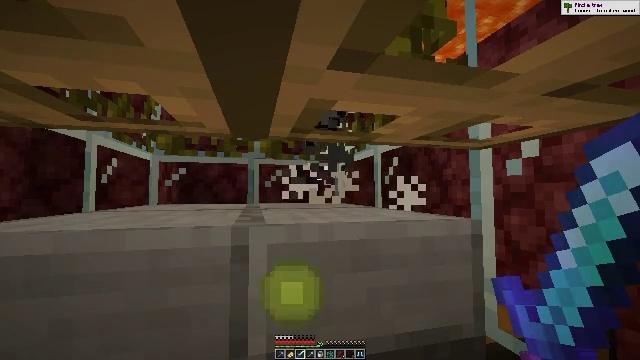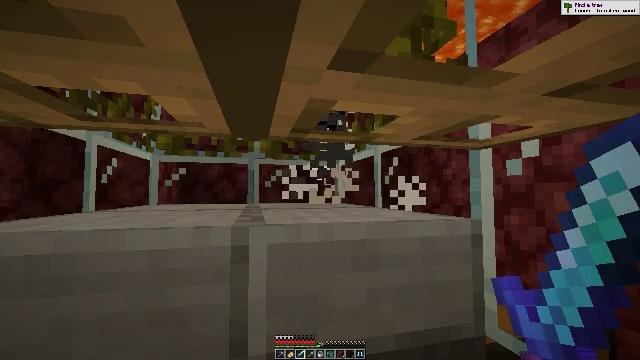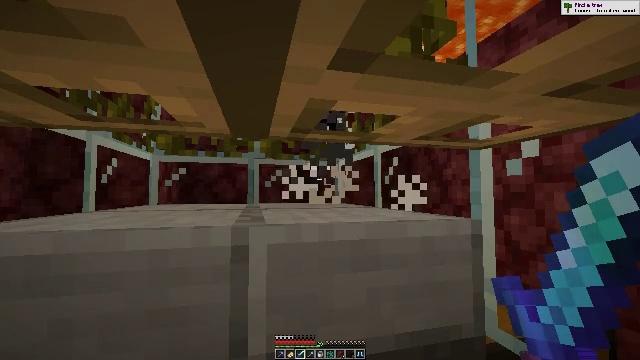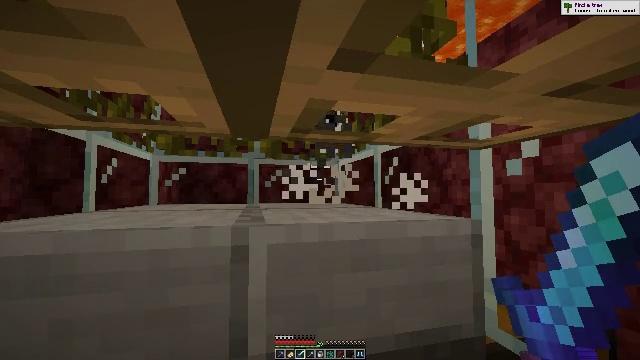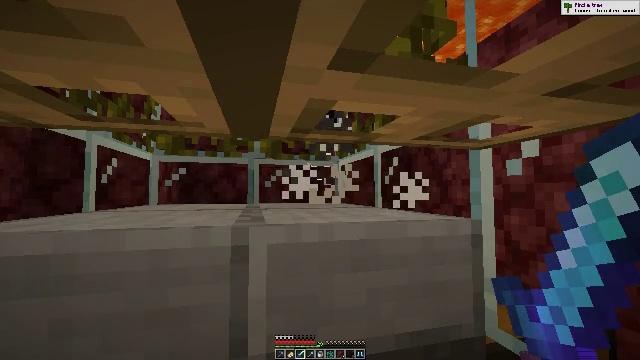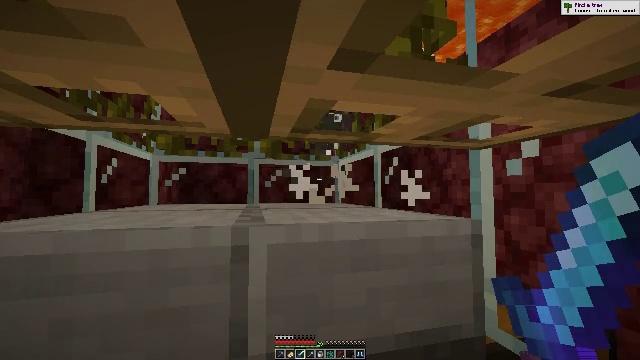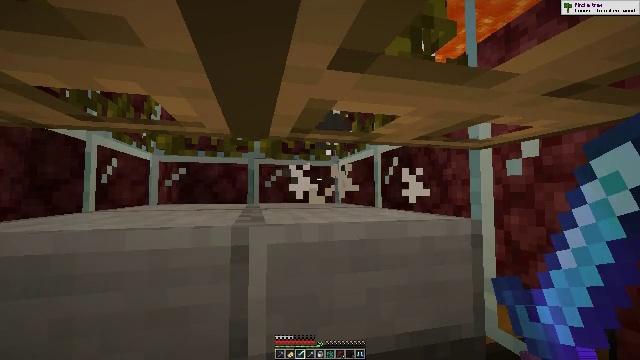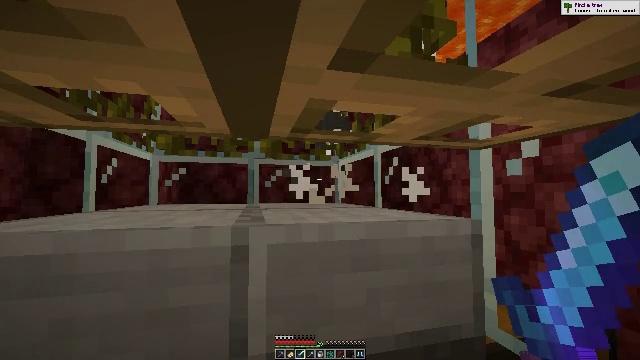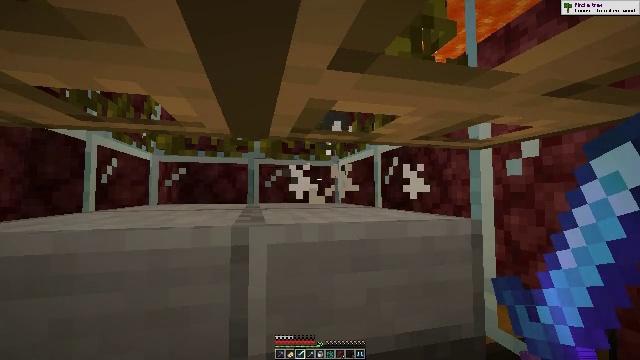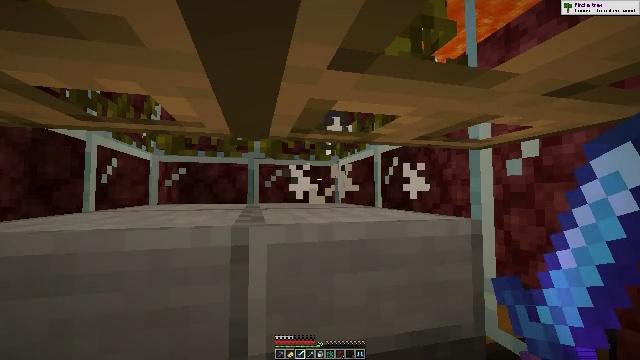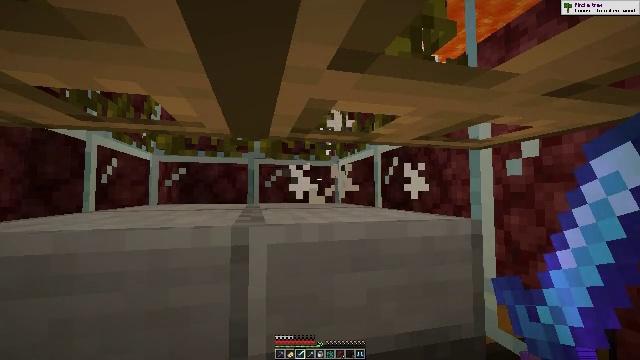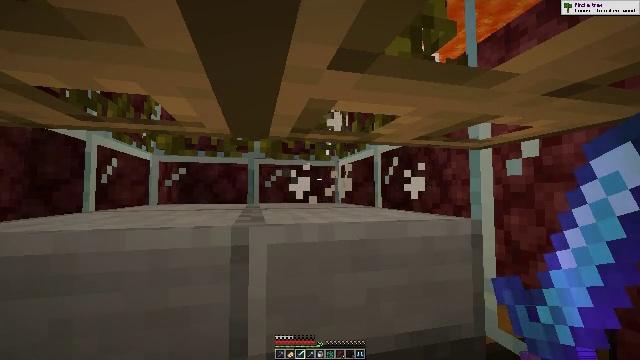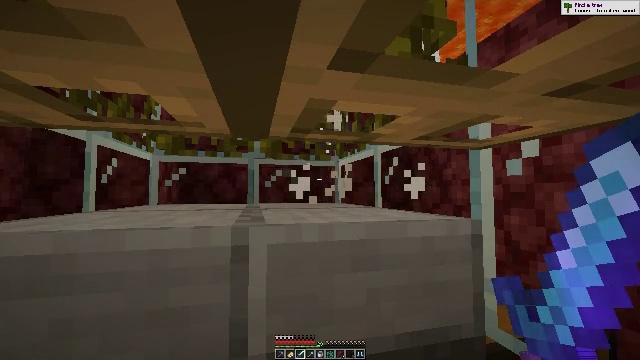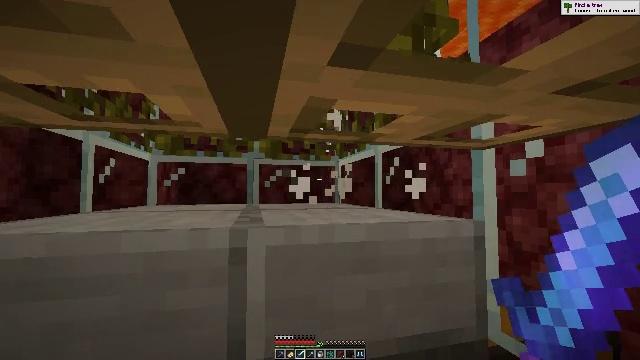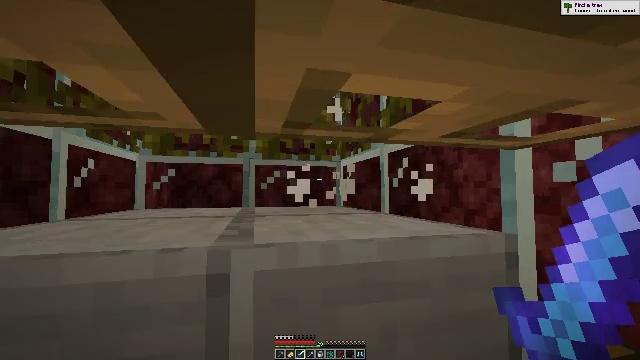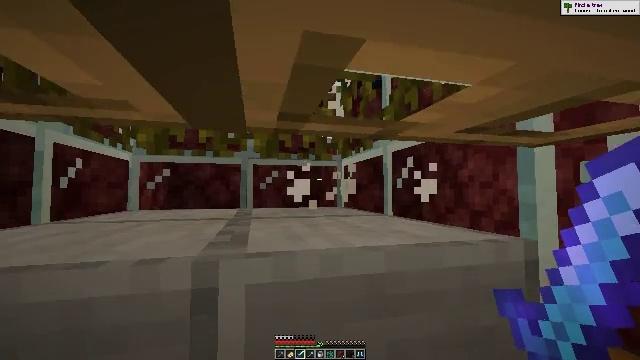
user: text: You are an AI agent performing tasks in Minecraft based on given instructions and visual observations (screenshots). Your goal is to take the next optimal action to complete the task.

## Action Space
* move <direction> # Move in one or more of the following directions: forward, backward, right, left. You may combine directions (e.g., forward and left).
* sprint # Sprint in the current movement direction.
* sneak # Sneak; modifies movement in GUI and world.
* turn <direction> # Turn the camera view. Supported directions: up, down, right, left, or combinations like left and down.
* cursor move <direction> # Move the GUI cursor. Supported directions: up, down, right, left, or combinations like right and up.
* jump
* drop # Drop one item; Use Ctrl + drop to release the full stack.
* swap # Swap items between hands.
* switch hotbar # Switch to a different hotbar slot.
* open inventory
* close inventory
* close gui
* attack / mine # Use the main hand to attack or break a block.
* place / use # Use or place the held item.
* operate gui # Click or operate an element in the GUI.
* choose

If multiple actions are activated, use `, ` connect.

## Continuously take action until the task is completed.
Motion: motion action
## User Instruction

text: Make lapis lazuli with materials via the crafting table.
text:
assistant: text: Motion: no_op
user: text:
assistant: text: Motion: no_op
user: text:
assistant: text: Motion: no_op
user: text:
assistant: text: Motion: no_op
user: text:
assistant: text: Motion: no_op
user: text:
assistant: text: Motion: no_op
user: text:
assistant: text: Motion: no_op
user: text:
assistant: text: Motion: no_op
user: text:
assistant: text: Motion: no_op
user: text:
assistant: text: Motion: no_op
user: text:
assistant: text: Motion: no_op
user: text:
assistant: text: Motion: no_op
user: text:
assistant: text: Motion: move forward
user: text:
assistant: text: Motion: move forward
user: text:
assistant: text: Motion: no_op
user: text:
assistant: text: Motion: no_op
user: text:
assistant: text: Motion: no_op
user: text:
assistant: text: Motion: no_op
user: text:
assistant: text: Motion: no_op
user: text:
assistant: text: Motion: no_op
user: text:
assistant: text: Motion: no_op
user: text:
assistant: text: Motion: no_op
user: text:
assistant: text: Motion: no_op
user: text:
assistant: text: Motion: no_op
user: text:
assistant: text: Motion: turn left
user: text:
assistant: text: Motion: turn left
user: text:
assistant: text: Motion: turn left
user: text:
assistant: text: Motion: no_op
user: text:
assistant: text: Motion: no_op
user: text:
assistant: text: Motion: no_op